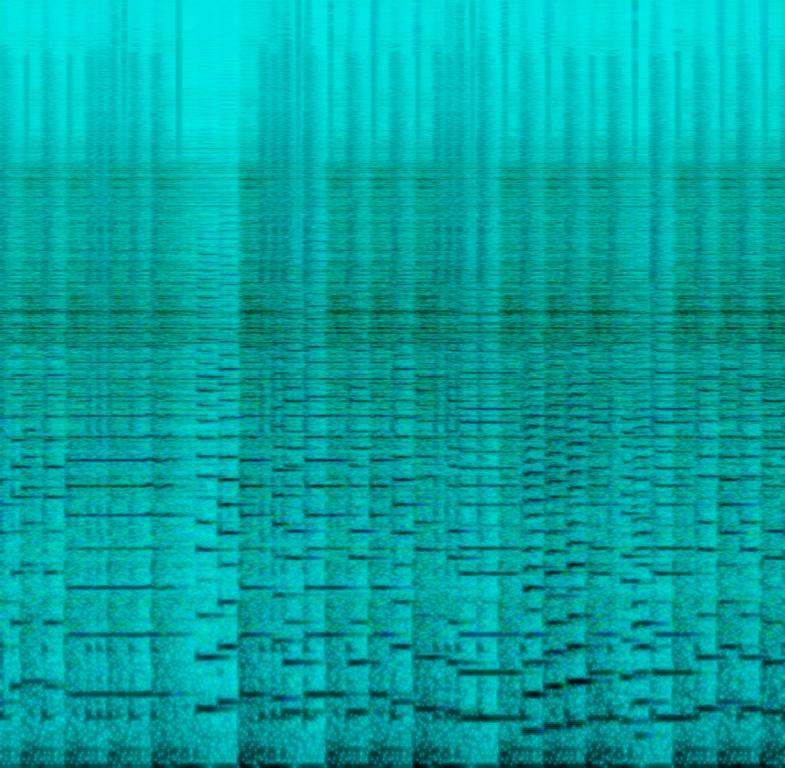
This music is a lively instrumental. The tempo is fast with a drum beat introduction, saxophone solo, piano solo, followed with lively harmony of the tenor sax and march like drumming. This piece is the song introduction. It is a lively, cheerful, happy, celebratory and youthful Western Classical.